Question: I'm trying to create a small editor for a website. One of the features is a drag and drop interface. I'd like for the user to be able to drag elements to another position in the page. I was thinking of having an iFrame of the site, and applying JS and CSS to enable drag and drop ability.
Here's a screenshot of a CMS that does that:

The site is an iFrame. When I open the iFrame, you can't drag and drop elements. So, I'm assuming that they somehow apply changes in the parent page. Is there any way that I can basically add Javascript into the iFrame?
Thanks!
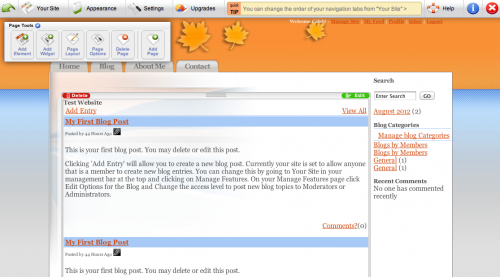
Answer: 'iframe', yes, you can. You can apply scripting and styling on elements within your 'iframe' just like you'd do to any element in your main parent page. The main syntax is this:
'''
var ifrm = document.getElementById("your_iframe_id");
/*ifrm.contentWindow.document is the document within the iframe
so let's try styling a div with an id 'mydiv' inside the iframe:*/
ifrm.contentWindow.document.getElementById("mydiv").style.color = "red";
'''
Of course this is just a sample, you can use the same mechanism to do more complex stuff with elements within the 'iframe' (including drag and drop!)
You could, as well, execute functions that are defined within the 'iframe' from the parent page. The syntax is similar and intuitive:
'''
ifrm.contentWindow.yourFunction();
'''
I hope that helped you in any manner!